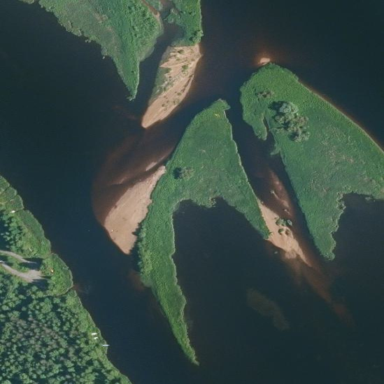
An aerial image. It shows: Islet surrounded by forest.